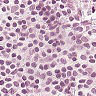
Metastatic tissue present: no